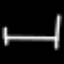
Label: bed